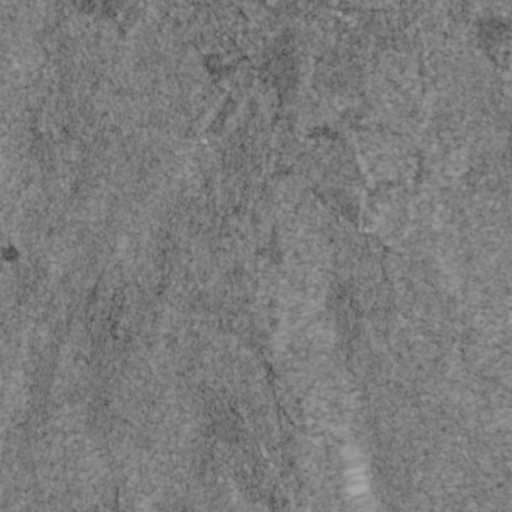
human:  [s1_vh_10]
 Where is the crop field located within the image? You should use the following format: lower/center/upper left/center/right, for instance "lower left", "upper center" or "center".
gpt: The crop field is located in the upper left of the image.
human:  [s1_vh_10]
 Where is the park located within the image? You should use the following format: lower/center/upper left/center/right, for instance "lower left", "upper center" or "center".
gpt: The park is located in the upper left of the image.
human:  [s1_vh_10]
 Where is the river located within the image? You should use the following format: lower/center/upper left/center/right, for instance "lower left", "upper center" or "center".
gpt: The river is located in the upper of the image.
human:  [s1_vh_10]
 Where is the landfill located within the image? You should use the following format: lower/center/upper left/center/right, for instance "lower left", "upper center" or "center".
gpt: There is no landfill in the image.

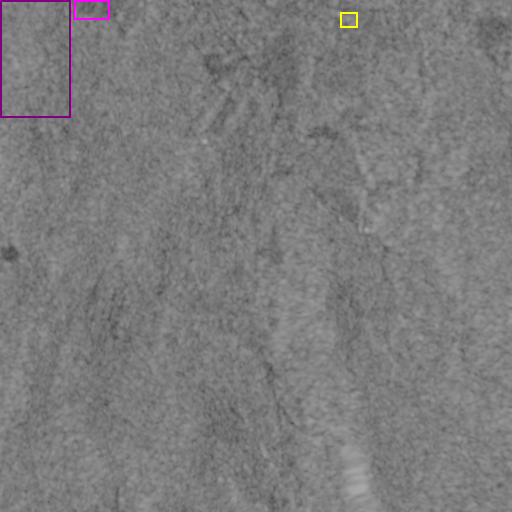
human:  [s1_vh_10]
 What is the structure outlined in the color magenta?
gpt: The structure outlined in magenta is a crop field.
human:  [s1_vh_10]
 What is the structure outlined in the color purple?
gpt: The structure outlined in purple is a park.
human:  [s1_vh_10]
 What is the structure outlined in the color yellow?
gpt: The structure outlined in yellow is a building.
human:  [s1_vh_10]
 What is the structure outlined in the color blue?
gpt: There is no blue outline.